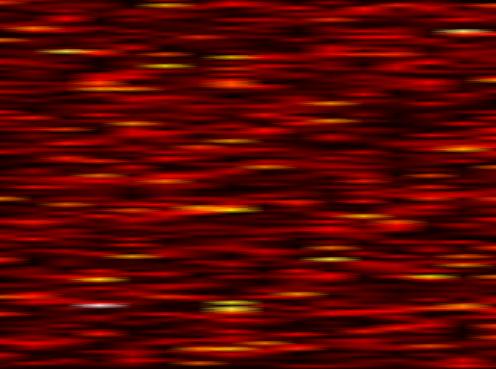
Label: WOLA